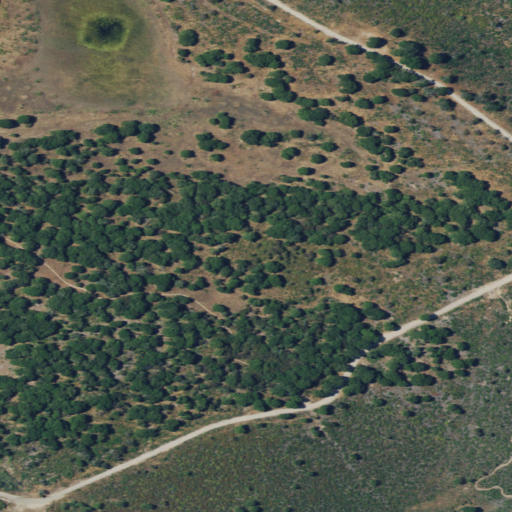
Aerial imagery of plain(s) in California named Machine Gun Flats containing shrub, evergreen forest, mixed forest, grassland, herbaceous wetlands, and low intensity development